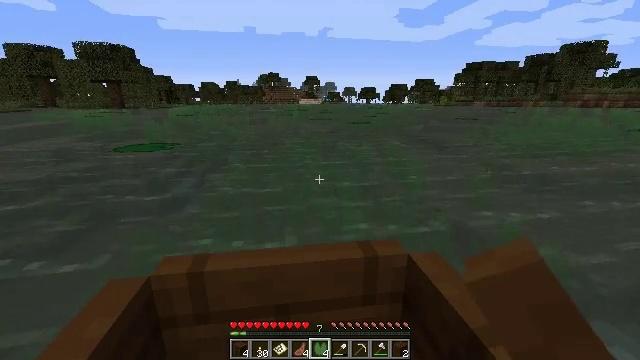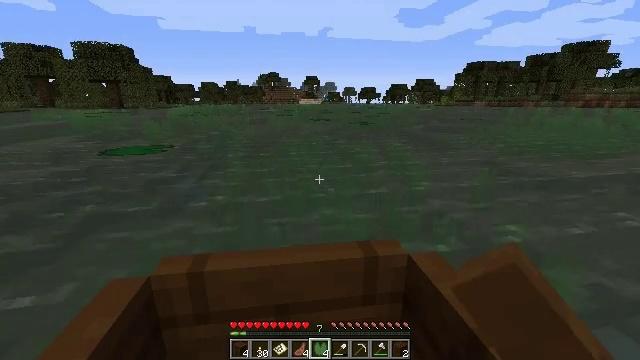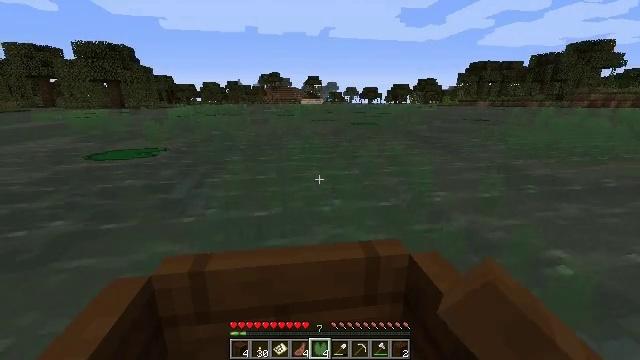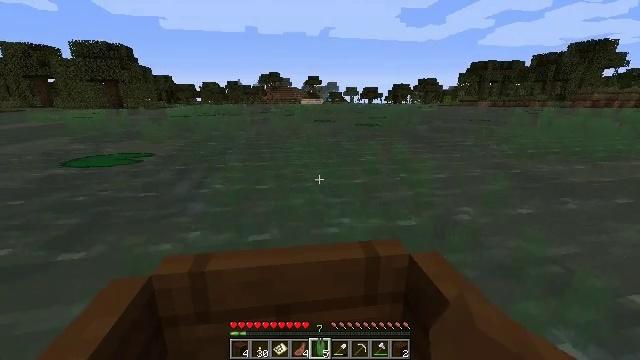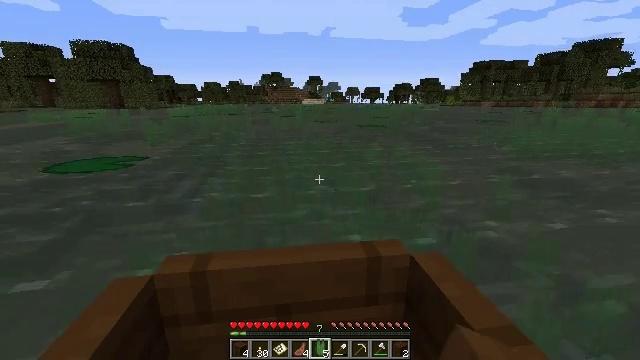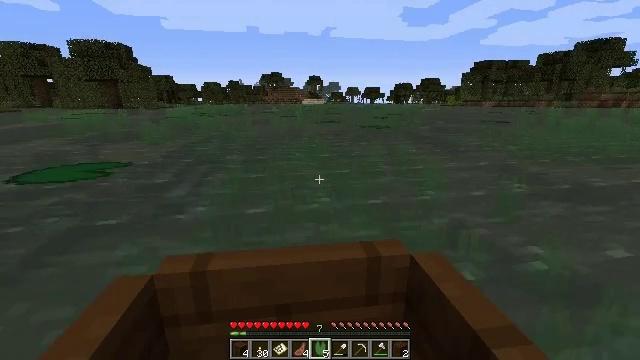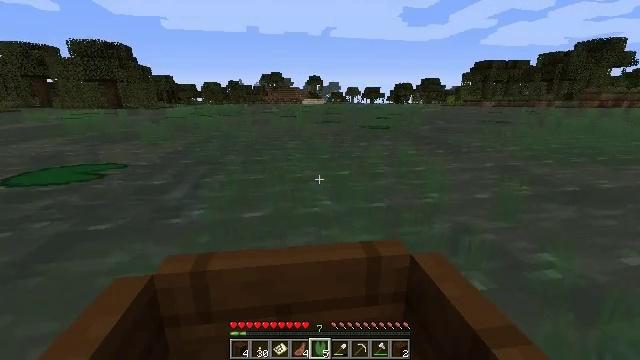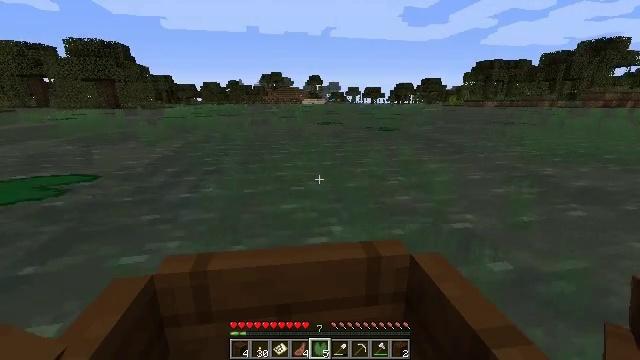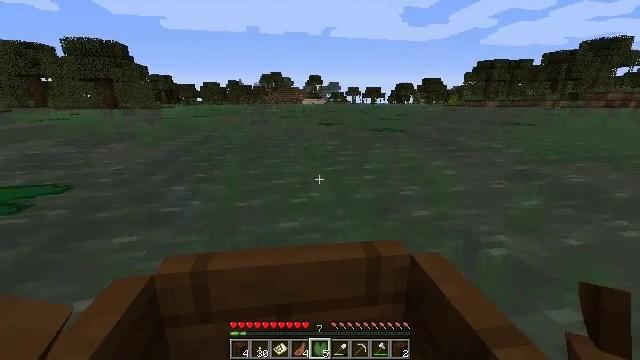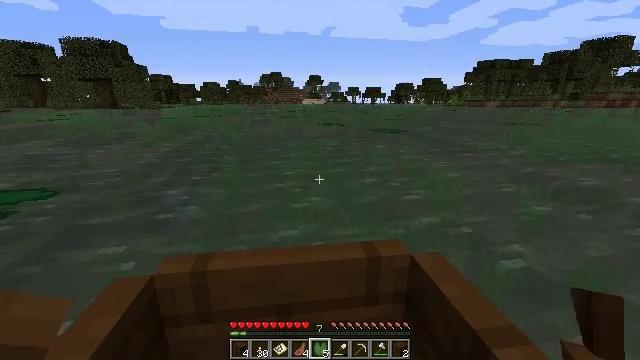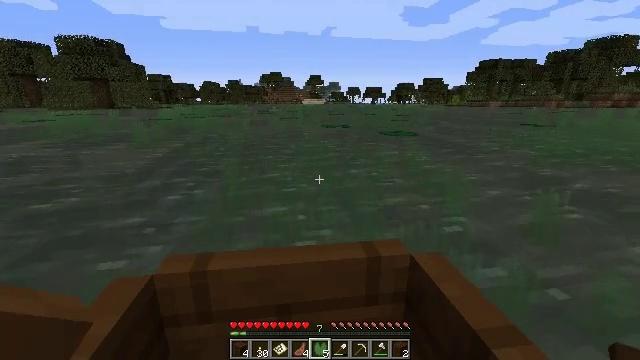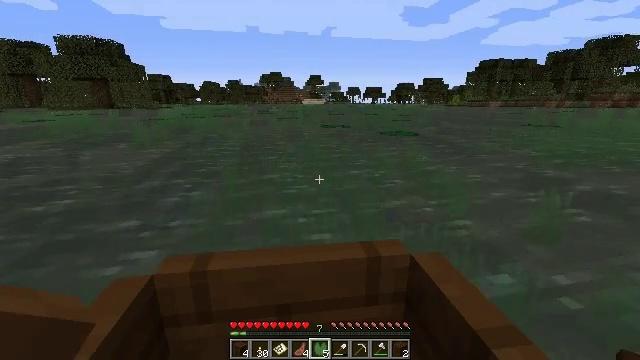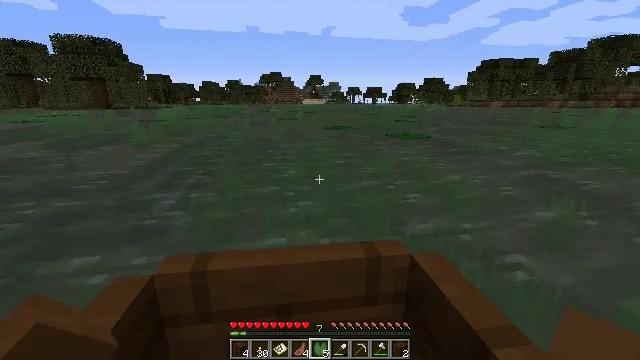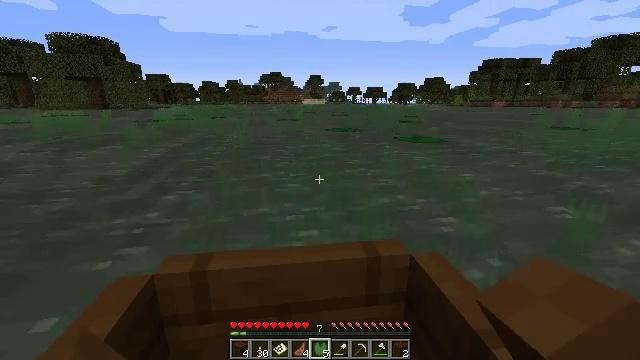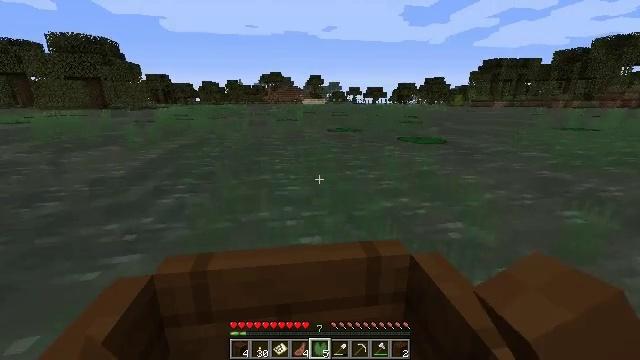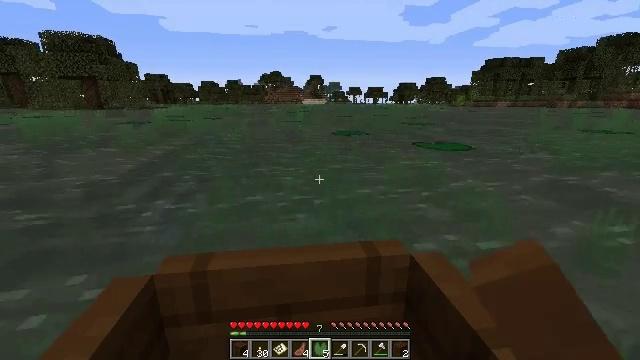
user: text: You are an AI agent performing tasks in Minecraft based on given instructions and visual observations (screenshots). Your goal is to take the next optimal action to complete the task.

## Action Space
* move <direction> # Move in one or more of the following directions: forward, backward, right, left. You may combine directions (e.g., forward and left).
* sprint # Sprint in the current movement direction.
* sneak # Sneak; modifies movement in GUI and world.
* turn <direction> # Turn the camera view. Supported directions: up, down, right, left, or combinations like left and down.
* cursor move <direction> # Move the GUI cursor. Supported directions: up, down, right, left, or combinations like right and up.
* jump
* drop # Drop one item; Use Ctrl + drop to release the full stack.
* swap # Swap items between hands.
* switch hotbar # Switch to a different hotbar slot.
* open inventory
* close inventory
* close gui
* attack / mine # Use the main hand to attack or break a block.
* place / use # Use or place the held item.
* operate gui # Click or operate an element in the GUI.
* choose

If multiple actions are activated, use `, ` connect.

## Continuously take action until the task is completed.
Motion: motion action
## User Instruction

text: Break the sugar cane.
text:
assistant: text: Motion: move forward
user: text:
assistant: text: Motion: move forward
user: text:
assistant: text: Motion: move forward
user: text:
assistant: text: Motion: move forward
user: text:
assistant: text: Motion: move forward
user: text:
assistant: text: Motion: move forward
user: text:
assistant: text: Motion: move forward
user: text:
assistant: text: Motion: move forward
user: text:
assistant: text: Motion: move forward
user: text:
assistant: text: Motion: move forward
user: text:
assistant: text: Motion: move forward
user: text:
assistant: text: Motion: move forward
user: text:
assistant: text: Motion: move forward
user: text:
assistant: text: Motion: move forward
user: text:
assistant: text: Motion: move forward
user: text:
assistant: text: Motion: move forward
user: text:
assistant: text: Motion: move forward
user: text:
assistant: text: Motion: move forward
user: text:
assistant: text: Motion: move forward
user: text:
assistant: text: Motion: move forward
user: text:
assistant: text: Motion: move forward
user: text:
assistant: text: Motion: move forward
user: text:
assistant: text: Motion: move forward
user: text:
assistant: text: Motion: move forward
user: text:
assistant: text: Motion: move forward and move left
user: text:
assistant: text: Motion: move forward and move left
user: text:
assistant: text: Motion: move forward and move left
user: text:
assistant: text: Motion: move forward and move left
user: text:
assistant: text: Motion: move forward
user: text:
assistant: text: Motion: move forward